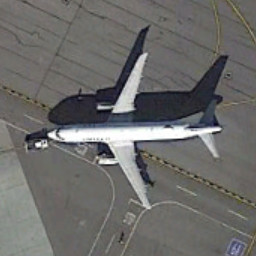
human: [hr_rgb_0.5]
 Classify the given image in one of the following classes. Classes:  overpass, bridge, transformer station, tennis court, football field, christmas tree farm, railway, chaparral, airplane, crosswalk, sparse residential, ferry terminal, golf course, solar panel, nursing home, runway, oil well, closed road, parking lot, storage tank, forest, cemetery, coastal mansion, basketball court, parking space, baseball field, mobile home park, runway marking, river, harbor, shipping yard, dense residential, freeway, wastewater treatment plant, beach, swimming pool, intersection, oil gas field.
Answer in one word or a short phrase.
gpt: airplane